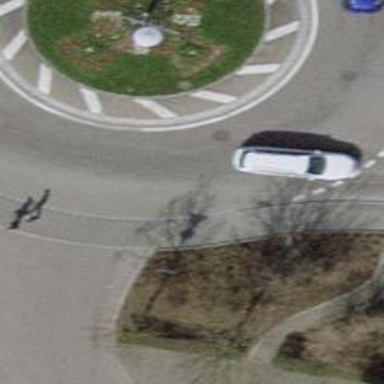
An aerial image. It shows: Asphalt sidewalk.